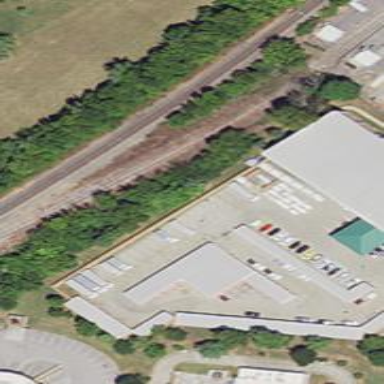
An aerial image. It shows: Railway spur service.